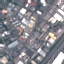
Label: Industrial